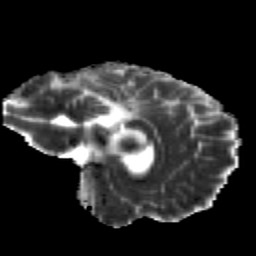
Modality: MD
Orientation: sagittal
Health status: healthy
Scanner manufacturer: siemens
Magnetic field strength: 3 T
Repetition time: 12 s
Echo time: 0.092 s